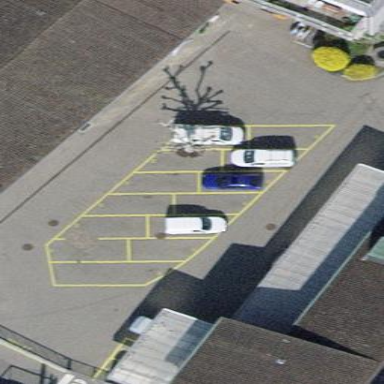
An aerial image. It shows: Parking area with asphalt surface.